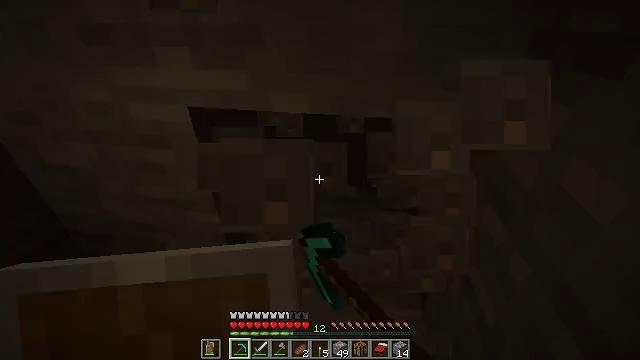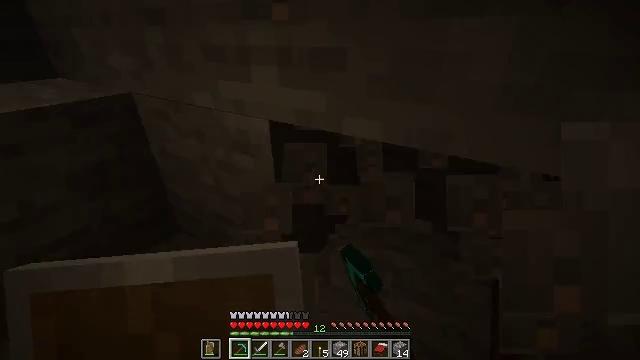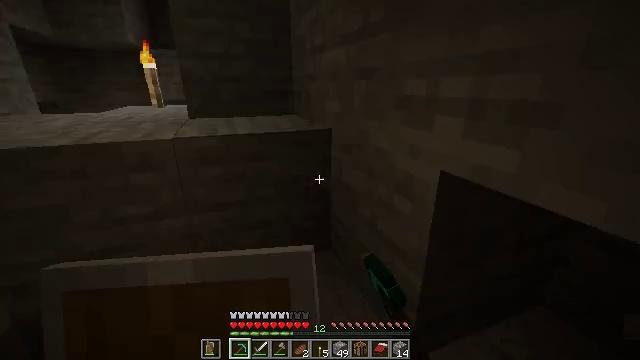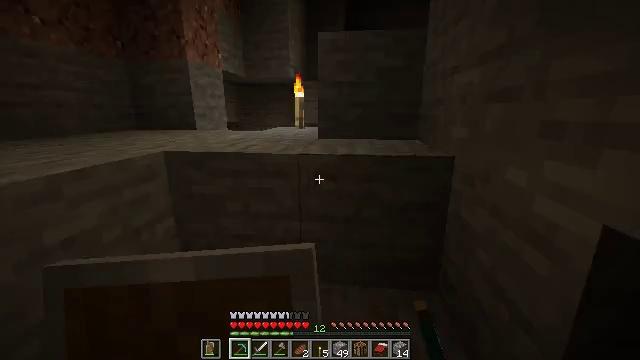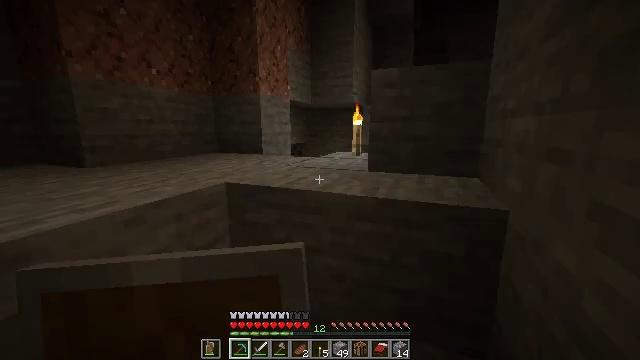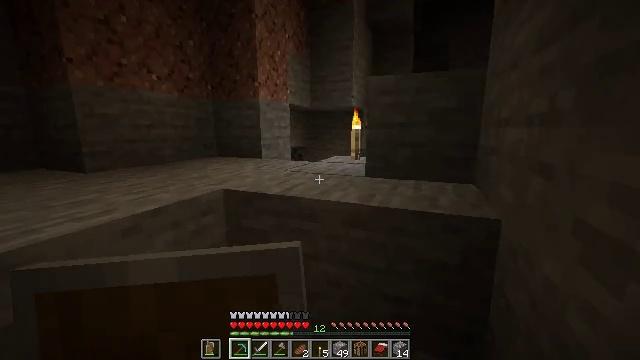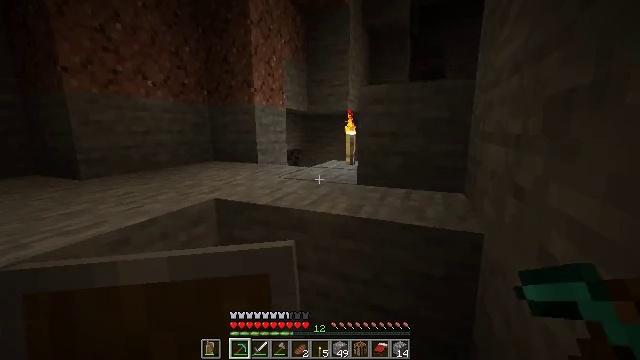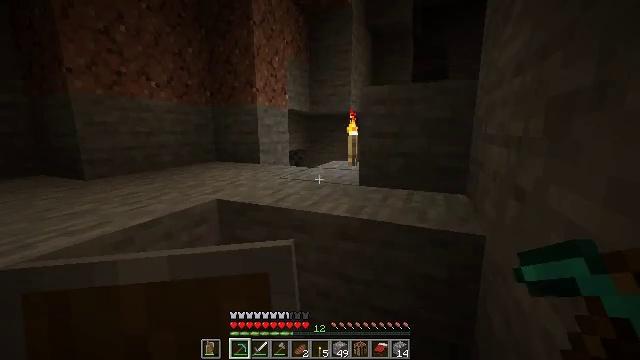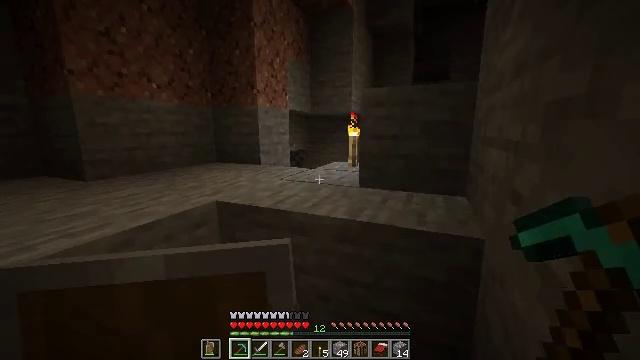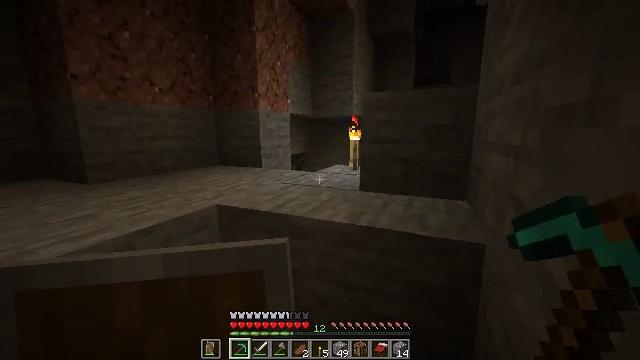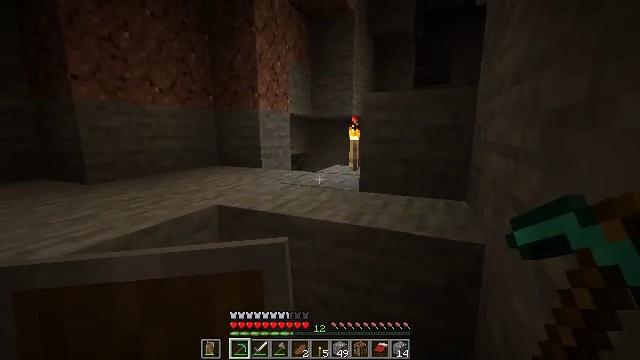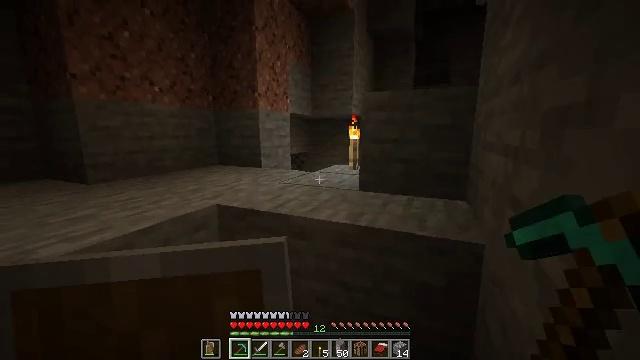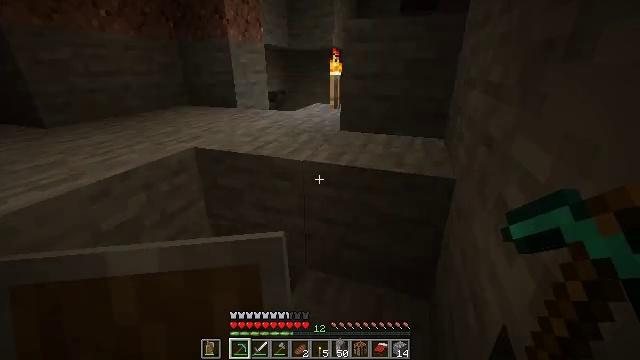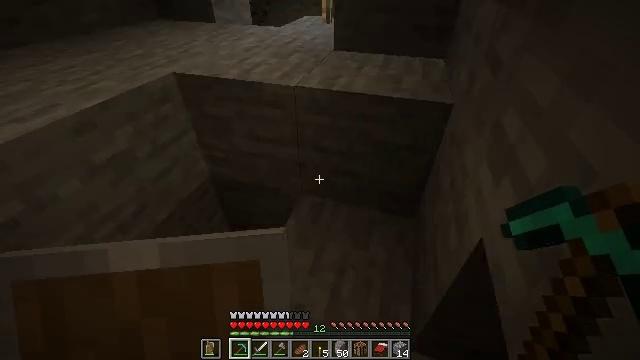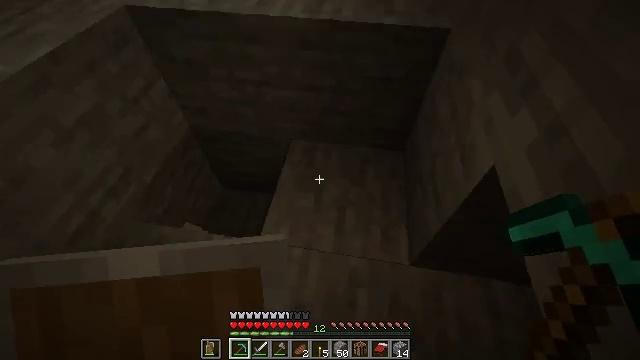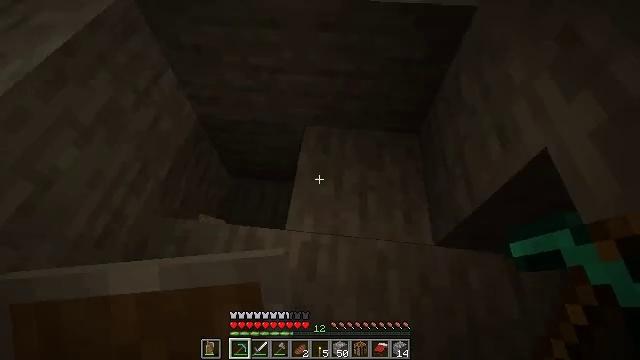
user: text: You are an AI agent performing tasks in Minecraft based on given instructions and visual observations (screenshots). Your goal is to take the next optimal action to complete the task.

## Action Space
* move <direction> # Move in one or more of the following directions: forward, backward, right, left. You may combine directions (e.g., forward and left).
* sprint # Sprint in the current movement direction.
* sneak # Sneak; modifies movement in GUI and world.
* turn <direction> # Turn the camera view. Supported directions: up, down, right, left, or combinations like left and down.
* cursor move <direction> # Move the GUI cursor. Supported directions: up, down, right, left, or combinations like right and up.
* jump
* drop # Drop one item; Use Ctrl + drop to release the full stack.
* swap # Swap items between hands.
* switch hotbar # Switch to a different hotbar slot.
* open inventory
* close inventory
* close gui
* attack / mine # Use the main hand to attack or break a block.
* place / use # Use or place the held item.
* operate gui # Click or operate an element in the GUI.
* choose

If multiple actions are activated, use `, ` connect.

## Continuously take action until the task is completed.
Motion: motion action
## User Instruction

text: Extract gold ore from the mine.
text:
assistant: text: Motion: move forward and move right, sneak, turn left and up
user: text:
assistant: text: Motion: move forward and move right, sneak, turn left and up
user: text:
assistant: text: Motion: move right, turn left and up
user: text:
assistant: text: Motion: move right, turn left and up
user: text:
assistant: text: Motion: no_op
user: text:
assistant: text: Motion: no_op
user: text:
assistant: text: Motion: no_op
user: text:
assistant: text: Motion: no_op
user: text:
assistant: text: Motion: no_op
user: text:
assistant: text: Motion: no_op
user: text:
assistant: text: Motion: no_op
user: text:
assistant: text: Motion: turn right and down
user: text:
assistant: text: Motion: move left, turn right and down
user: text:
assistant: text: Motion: move left, turn right and down
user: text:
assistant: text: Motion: move left, turn right and down
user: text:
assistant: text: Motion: move left, turn right and down
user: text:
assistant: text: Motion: move forward and move left, turn right and down
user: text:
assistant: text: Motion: move forward, turn down
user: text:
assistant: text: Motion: move forward
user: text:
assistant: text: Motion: move forward
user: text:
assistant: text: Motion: move forward, turn left
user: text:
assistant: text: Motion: move forward, turn left and down
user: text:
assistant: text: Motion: no_op
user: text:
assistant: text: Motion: no_op
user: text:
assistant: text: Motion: turn right and up
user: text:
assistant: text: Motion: turn right and up
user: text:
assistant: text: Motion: move left, turn right and up
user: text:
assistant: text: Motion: move left, turn right and up
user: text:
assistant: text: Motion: move left, turn right
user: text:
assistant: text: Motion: move left, turn right